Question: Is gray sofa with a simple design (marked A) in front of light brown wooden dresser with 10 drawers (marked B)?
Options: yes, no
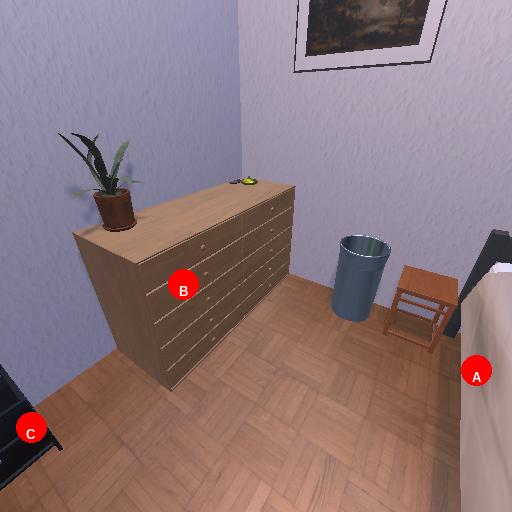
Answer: yes